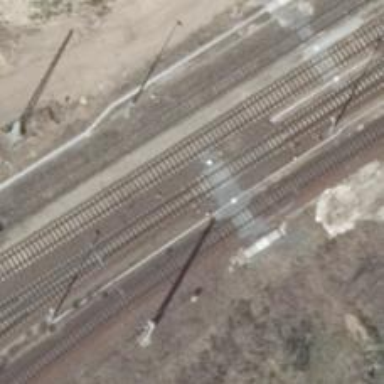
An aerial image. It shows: Railway switch.